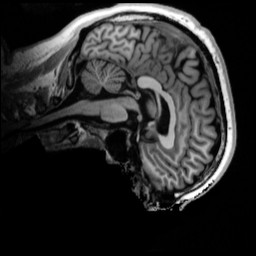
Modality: T1w
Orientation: sagittal
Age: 30
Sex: male
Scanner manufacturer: siemens
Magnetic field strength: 3 T
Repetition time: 4 s
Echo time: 0.00289 s